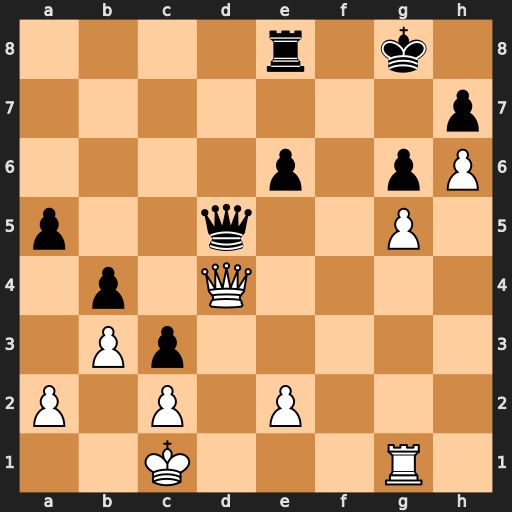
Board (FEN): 4r1k1/7p/4p1pP/p2q2P1/1p1Q4/1Pp5/P1P1P3/2K3R1
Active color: w
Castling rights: -
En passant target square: -
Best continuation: Qg7#